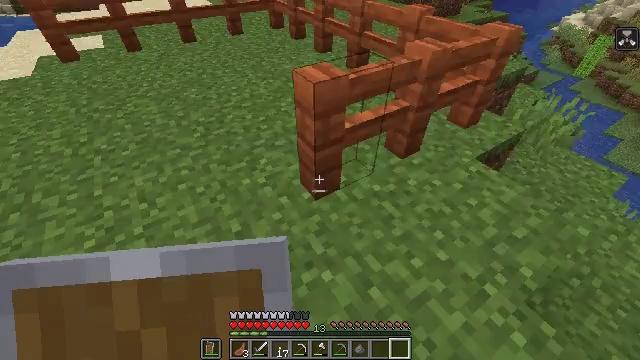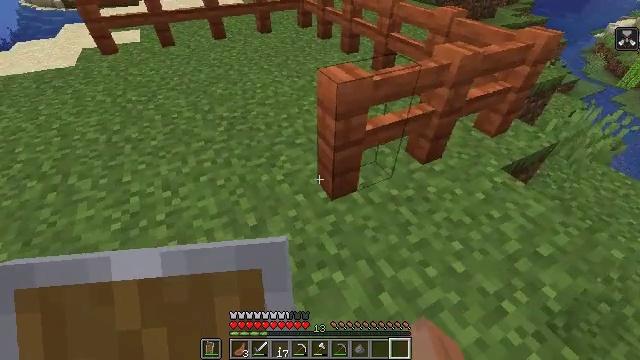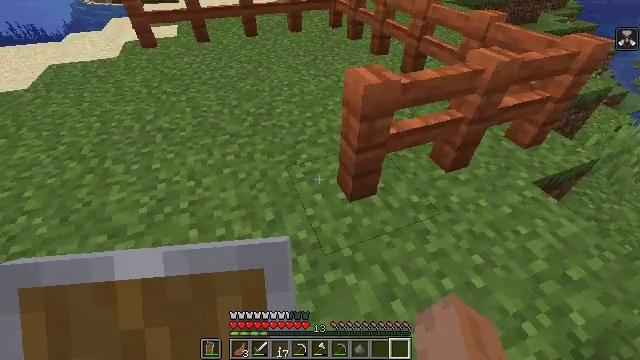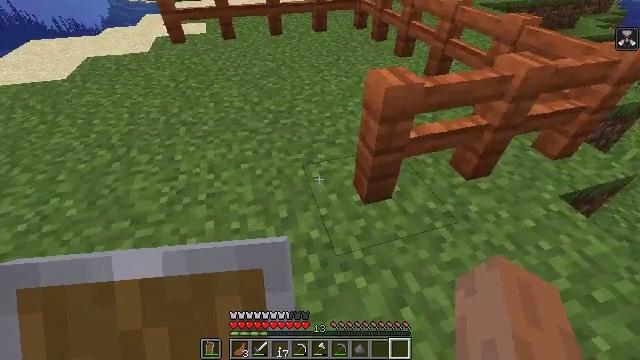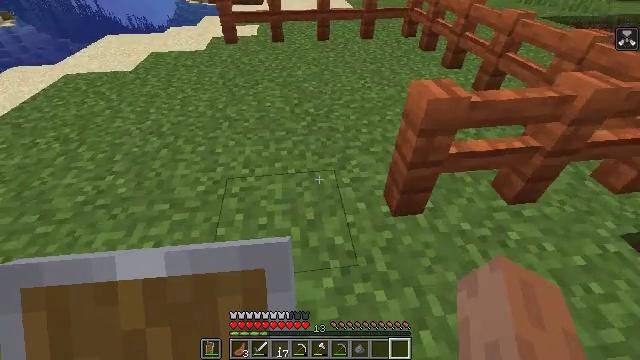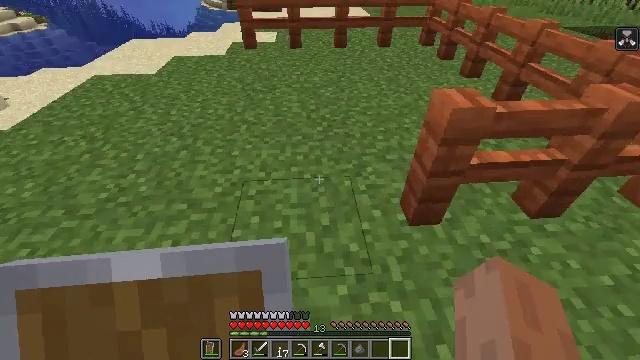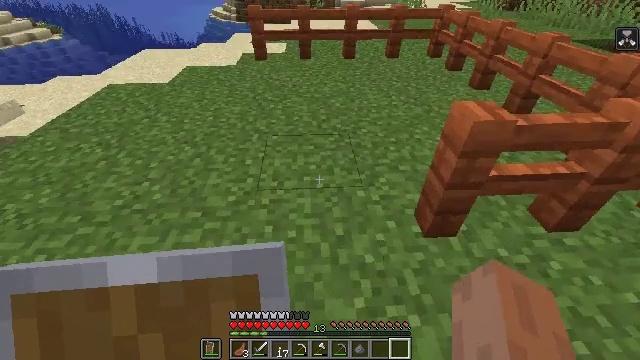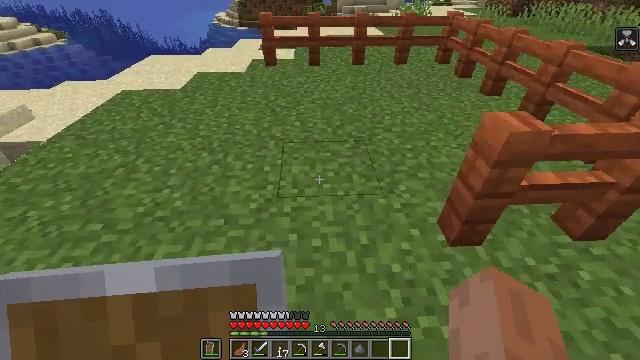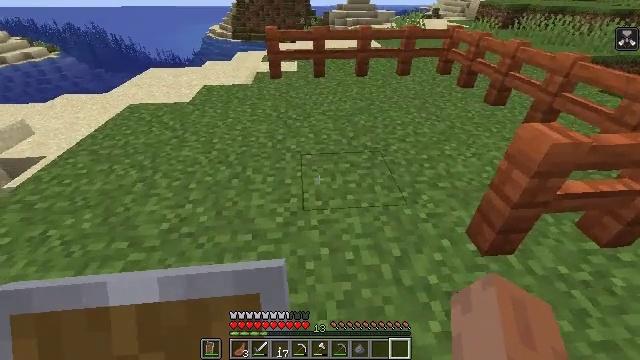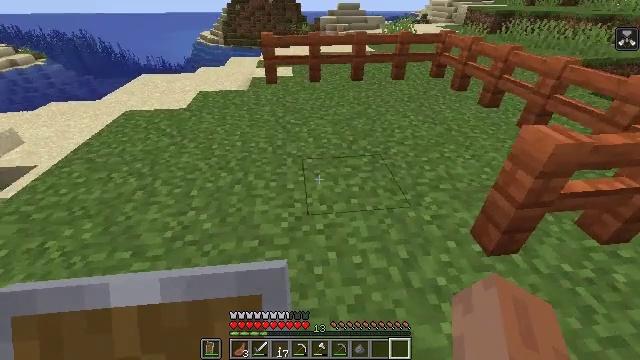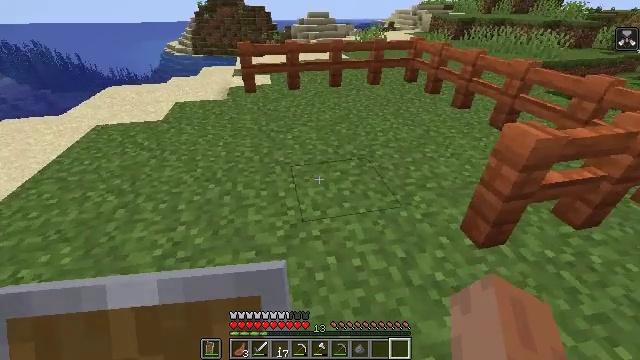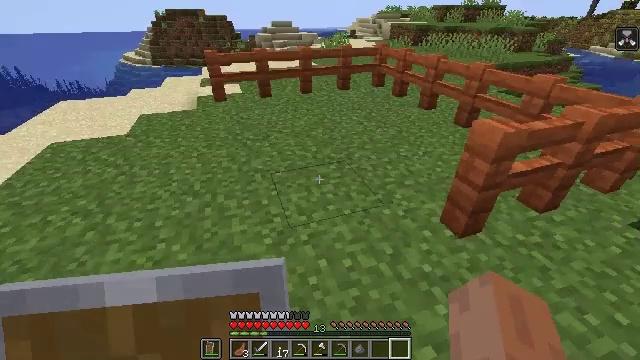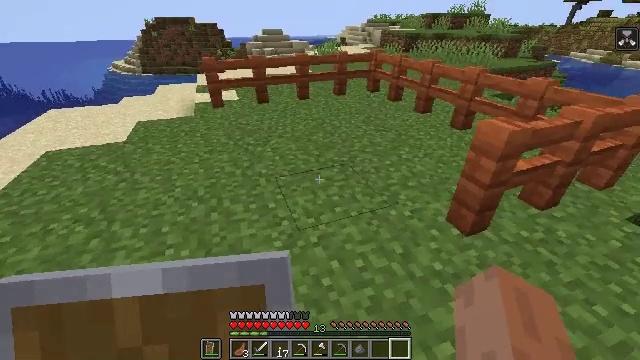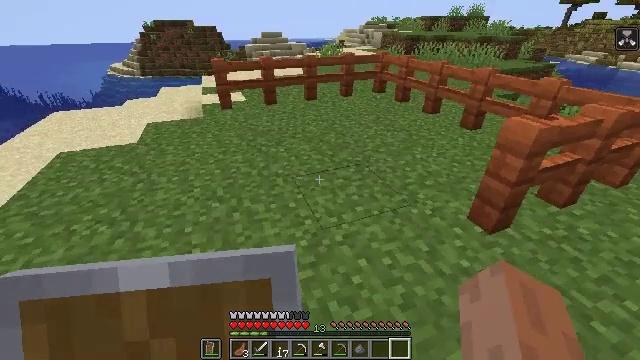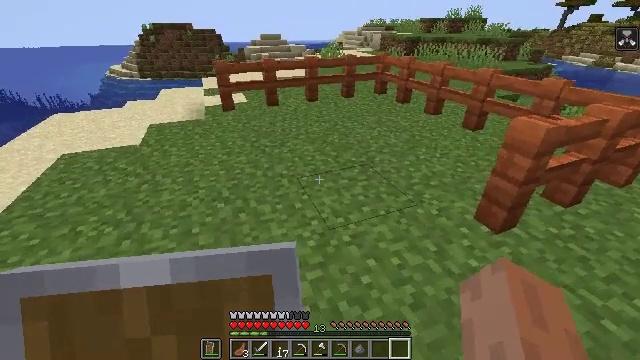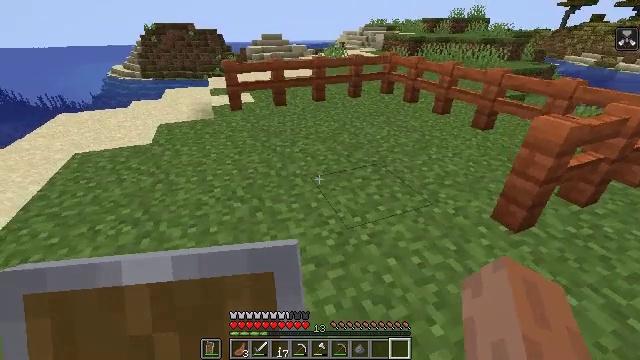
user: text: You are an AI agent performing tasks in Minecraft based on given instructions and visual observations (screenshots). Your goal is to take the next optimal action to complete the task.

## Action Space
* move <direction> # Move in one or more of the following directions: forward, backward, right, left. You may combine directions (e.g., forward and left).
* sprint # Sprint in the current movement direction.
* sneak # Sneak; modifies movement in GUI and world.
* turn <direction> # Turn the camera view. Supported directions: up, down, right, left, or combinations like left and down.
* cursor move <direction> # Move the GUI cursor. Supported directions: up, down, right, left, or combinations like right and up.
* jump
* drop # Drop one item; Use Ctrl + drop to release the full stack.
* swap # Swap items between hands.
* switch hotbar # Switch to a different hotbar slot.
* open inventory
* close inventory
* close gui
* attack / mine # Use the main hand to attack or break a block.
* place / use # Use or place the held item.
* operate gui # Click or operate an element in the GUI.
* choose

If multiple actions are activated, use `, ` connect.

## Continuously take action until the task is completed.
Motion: motion action
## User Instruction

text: Open the crafting table to make an acacia fence.
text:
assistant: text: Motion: turn left
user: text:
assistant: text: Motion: turn left
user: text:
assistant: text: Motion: turn left
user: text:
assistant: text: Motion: turn left and up
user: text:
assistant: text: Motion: move left, turn left and up
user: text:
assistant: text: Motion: move left, turn left and up
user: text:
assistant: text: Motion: move left, turn up
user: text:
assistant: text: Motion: move left, turn right and up
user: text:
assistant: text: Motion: move left, turn right
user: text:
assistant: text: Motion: turn right and up
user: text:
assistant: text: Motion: turn right and up
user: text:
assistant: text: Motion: move left, turn right and up
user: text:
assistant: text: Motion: move left
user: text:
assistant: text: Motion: move left
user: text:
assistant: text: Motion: move left
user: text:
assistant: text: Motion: move left, turn left
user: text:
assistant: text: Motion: move forward and move left, turn left and down
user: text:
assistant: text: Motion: move forward and move left, turn left
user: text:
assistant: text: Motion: turn left
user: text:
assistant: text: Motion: turn left
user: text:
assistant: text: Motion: move forward, turn left and up
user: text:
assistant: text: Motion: move forward, turn left and up
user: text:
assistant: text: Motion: move forward, turn left
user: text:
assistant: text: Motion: no_op
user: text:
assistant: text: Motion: move forward
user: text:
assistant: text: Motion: move forward, turn right and up
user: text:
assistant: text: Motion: move forward, turn right and up
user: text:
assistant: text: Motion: move forward, turn right and up
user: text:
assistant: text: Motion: move forward, turn right
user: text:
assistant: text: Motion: move forward, turn right